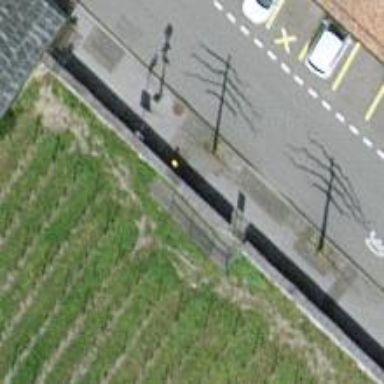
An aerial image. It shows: Bus stop with platform for public transport.